Interaction volume radius: 5 \u00c5
Interaction volume height: 15 \u00c5
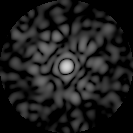
Disorder parameter: 0.8551